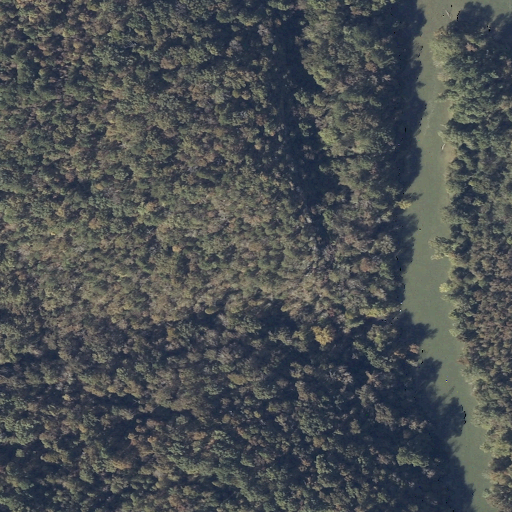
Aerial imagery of cliff(s) in Alabama named Blue Rock Bluff containing deciduous forest, open water, mixed forest, shrub, herbaceous wetlands, and evergreen forest